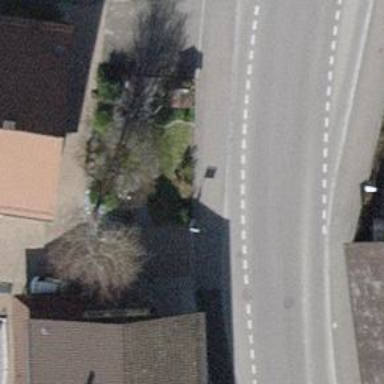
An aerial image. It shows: Bus stop with platform for public transport.